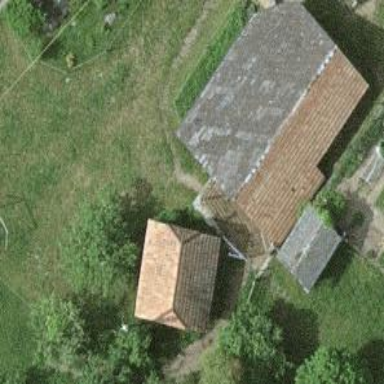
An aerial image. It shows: Rural barn.